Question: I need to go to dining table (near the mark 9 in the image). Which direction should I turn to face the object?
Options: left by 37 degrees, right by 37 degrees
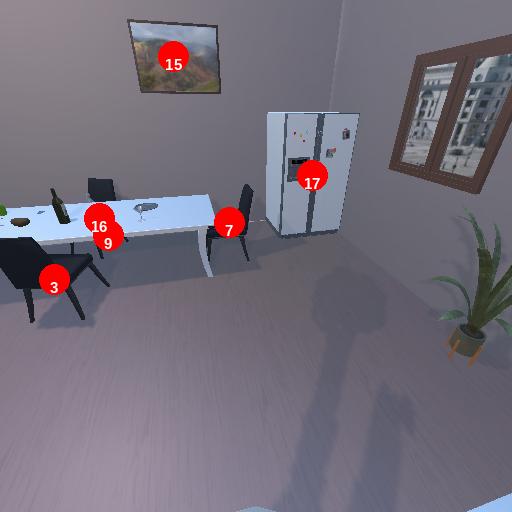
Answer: left by 37 degrees